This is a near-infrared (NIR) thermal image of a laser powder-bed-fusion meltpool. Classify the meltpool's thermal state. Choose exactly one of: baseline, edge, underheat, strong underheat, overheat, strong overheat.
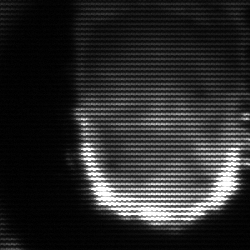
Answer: baseline